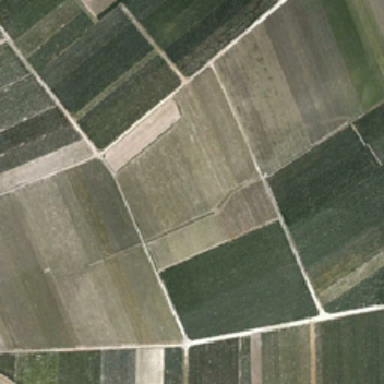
There are several white roads around the farm .